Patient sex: M
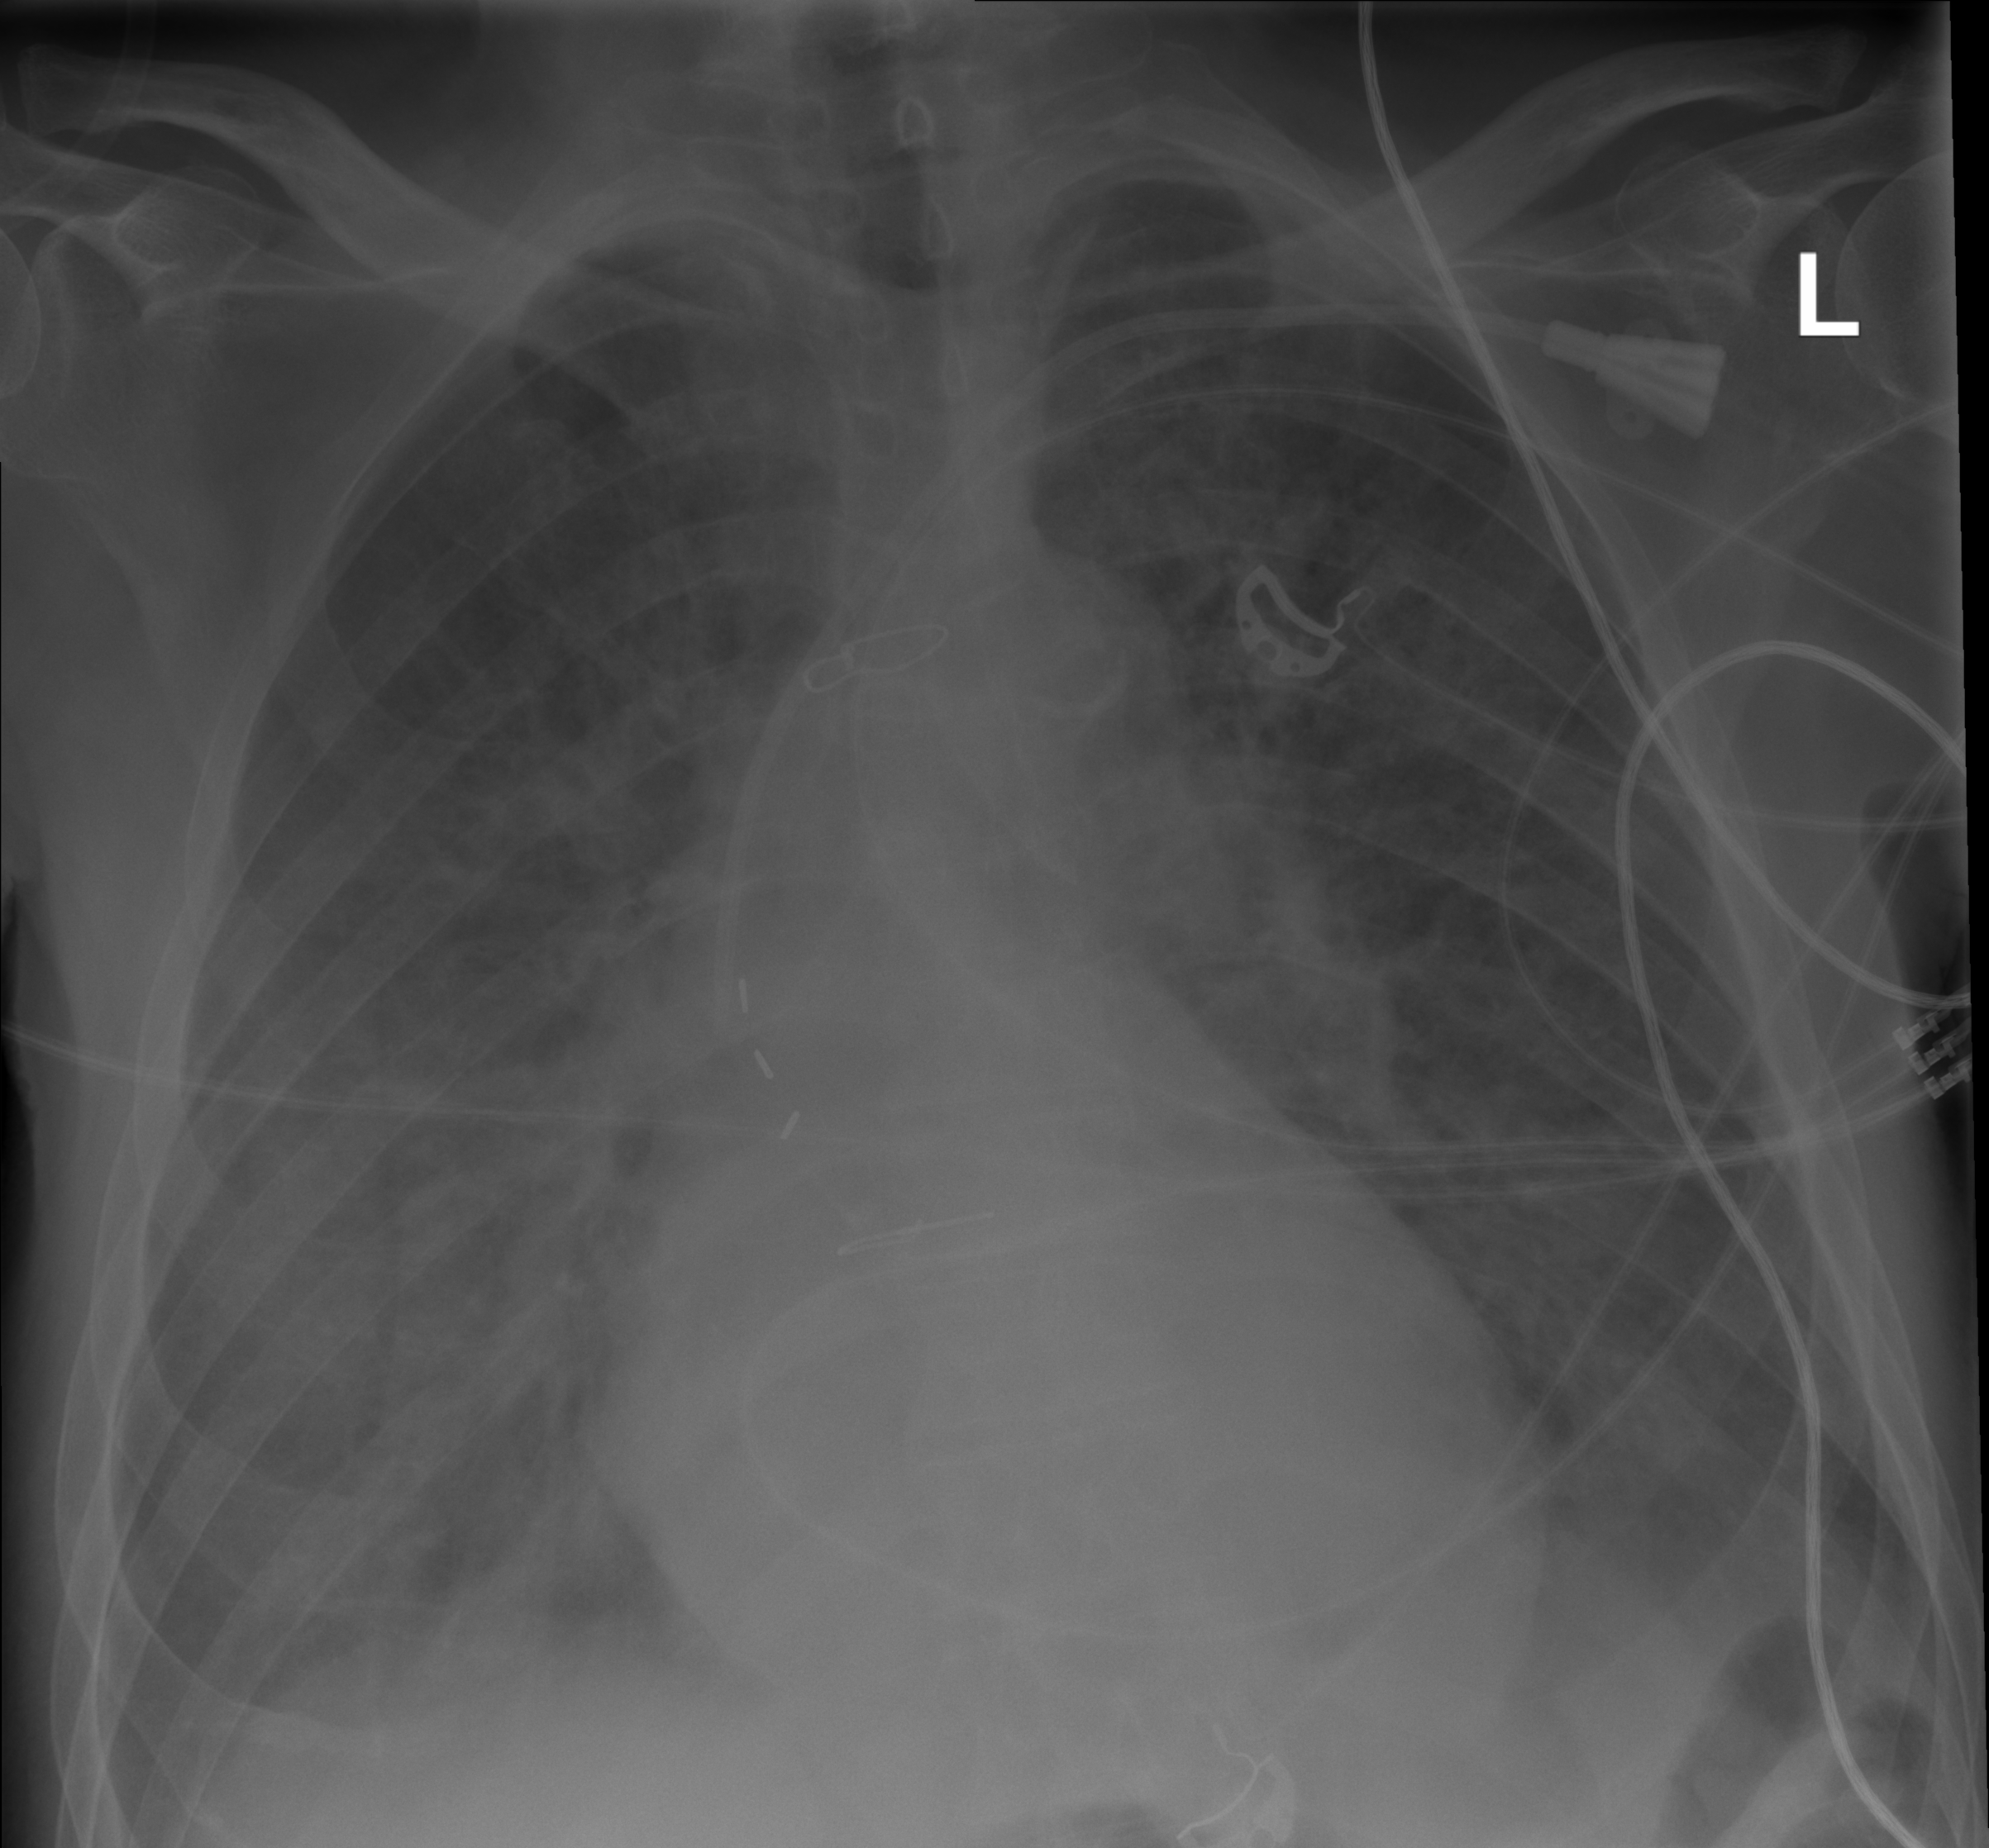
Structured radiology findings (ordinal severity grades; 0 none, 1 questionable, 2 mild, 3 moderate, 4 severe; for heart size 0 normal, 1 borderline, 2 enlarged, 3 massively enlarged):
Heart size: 0
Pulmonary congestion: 3
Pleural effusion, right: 2
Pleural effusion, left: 2
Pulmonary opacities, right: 0
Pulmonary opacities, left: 0
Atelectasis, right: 0
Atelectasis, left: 0